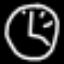
Label: clock